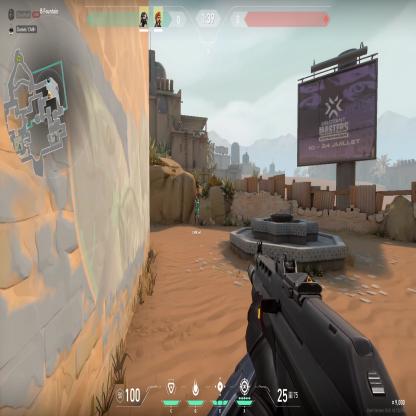
Label: teammate